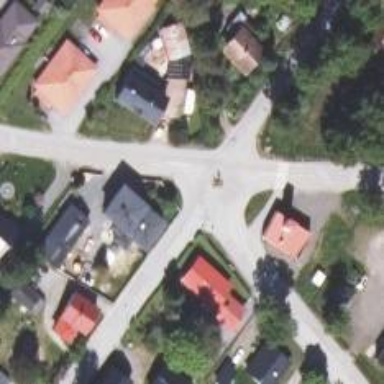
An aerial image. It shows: Mini roundabout on the road.